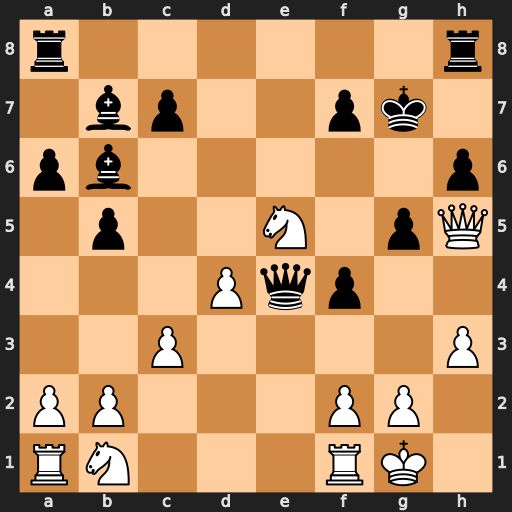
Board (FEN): r6r/1bp2pk1/pb5p/1p2N1pQ/3Pqp2/2P4P/PP3PP1/RN3RK1
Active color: w
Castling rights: -
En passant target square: -
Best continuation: Qxf7#